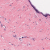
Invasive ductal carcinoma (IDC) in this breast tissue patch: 0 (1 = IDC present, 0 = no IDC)